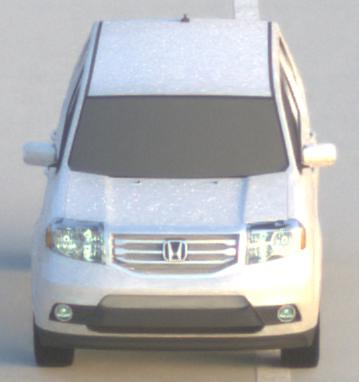
Make: Honda
Model: Pilot
Detailed model: Gen. 2 Facelift
Model produced from: 2012
Model produced until: 2015
Doors: 5
Color: white
Road condition: dry road
Daytime: dawn
Contrast: medium contrast